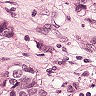
Metastatic tissue present: yes